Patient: sex M, age 43
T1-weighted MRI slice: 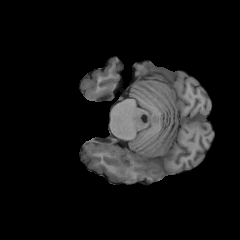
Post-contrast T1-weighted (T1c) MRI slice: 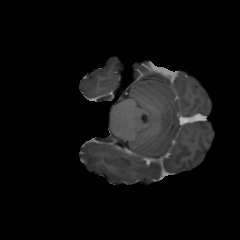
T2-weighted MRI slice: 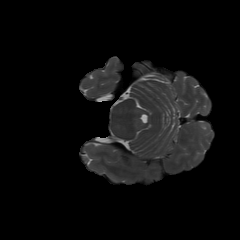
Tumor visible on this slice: no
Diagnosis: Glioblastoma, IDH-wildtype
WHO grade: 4